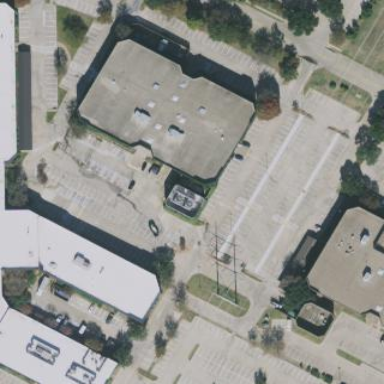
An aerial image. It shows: Office building.